Interaction volume radius: 5 \u00c5
Interaction volume height: 15 \u00c5
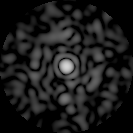
Disorder parameter: 0.8992